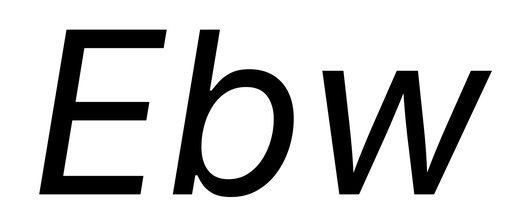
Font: Inter-Italic_Italic